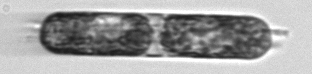
Label: Hemiaulus